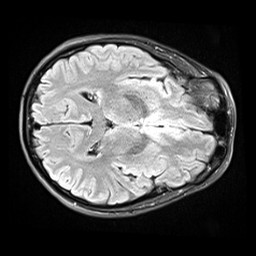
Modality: FLAIR
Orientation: axial
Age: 42
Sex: male
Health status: healthy
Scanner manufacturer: siemens
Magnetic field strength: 3 T
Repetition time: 9 s
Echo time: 0.088 s